Question: Is this possible?

I already played with 'tooltip.shared' and 'tooltip.crosshairs' but I couldn't manage to get something similar.
EDIT: Something like <URL>
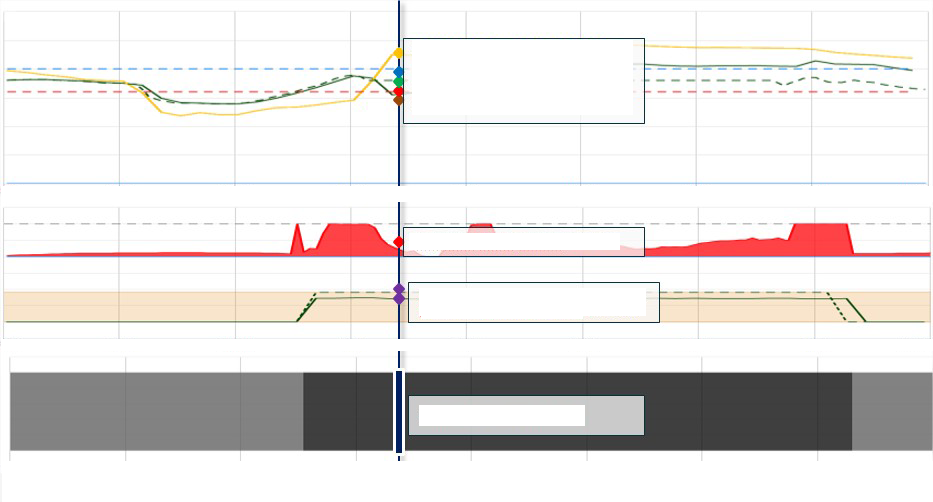
Answer: Using <URL> in synchronous highcharts can results to required behaviour.
'''
tooltip: {
positioner: function(labelWidth, labelHeight, point) {
var tooltipX, tooltipY;
tooltipX = point.plotX + this.chart.plotLeft + 20;
tooltipY = point.plotY + this.chart.plotTop - 20;
return {
x: tooltipX,
y: tooltipY
};
}
}
'''
<URL> demo
Fix for tooltip hiding at extreme right
'''
tooltip: {
positioner: function(labelWidth, labelHeight, point) {
var tooltipX, tooltipY;
if (point.plotX > 340) {
tooltipX = point.plotX + this.chart.plotLeft - 150;
} else {
tooltipX = point.plotX + this.chart.plotLeft + 20;
}
tooltipY = point.plotY + this.chart.plotTop - 20;
console.log(tooltipX);
return {
x: tooltipX,
y: tooltipY
};
}
}
'''
<URL>